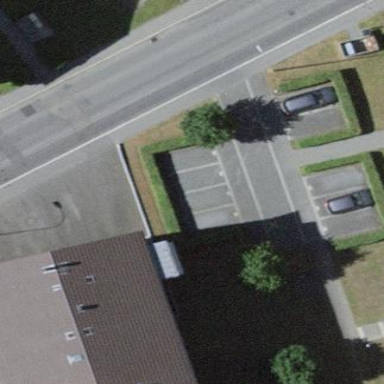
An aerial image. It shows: Parking area with asphalt surface.